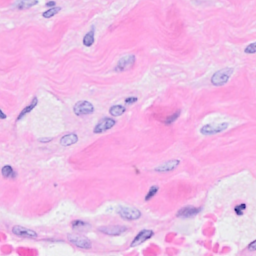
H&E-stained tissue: Breast